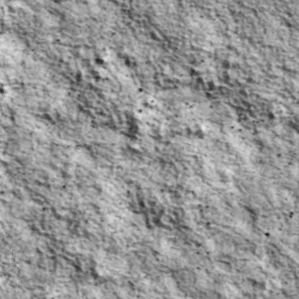
Label: non_frost